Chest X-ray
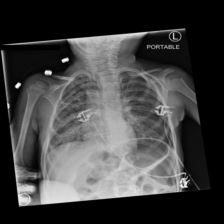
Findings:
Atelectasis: negative
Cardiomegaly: negative
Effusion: negative
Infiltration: positive
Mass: negative
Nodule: negative
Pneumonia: negative
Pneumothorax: negative
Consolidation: negative
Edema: negative
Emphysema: negative
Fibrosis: negative
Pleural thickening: negative
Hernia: negative